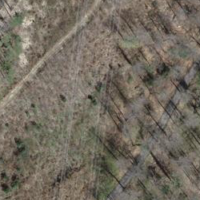
EUNIS habitat code: 41
Species observed at this site:
Melittis melissophyllum